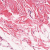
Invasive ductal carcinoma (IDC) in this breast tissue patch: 0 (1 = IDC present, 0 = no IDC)